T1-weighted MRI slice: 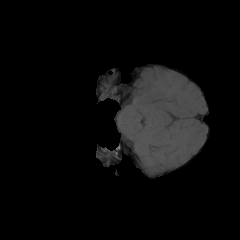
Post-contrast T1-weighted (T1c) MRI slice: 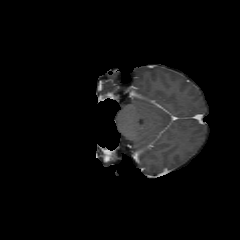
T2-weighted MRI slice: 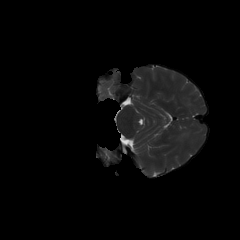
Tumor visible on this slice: no